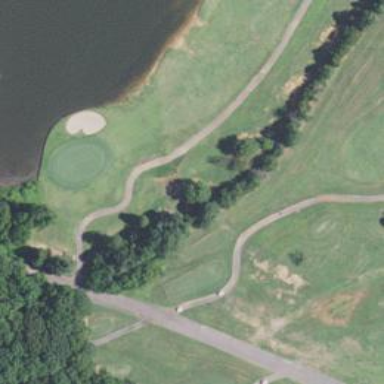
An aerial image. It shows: Path for both roads and golfers.